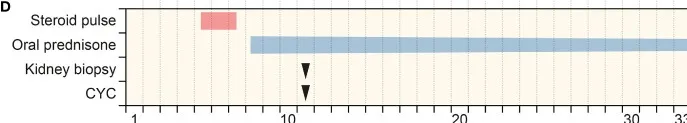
Timeline of the case after admission. (D) Time of treatment regimens and kidney biopsy. CK, creatinine kinase; CYC, cyclophosphamide; uACR, urinary albumin-to-creatinine ratio; uPCR, urinary protein-to-creatinine ratio.
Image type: chart (chart)